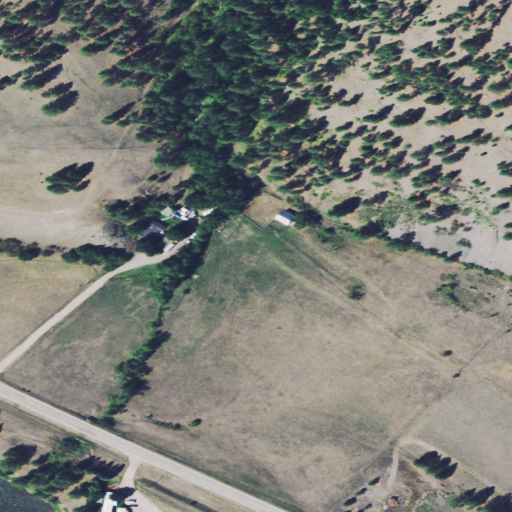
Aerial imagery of valley in Montana named Mittower Gulch containing grassland, evergreen forest, pasture, open development, low intensity development, medium intensity development, and open water